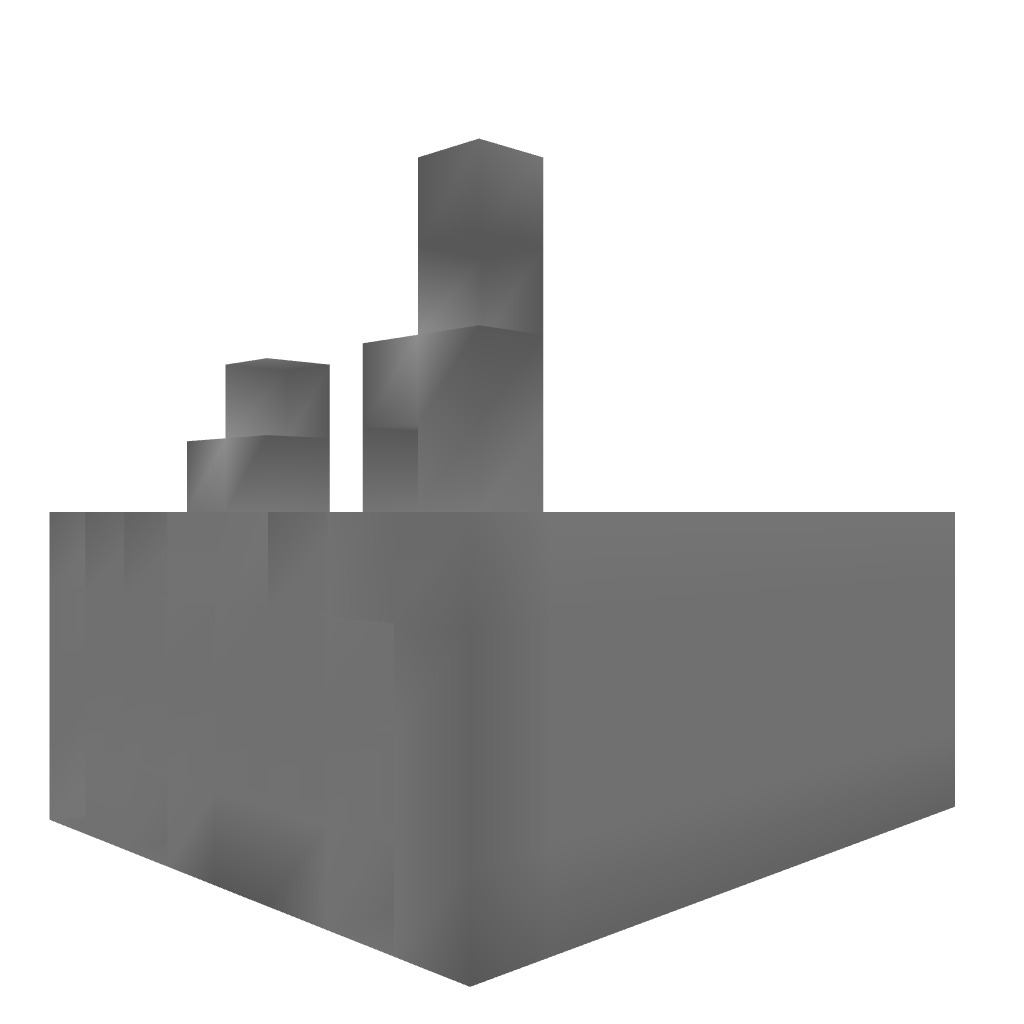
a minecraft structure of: Simple Piston Door bad low quality